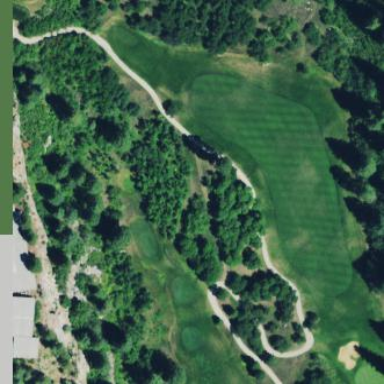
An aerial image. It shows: Grassy area designated as golf fairway.